Aerial crown-view tile of a tropical tree (Barro Colorado Island, Panama), acquired 20240611:
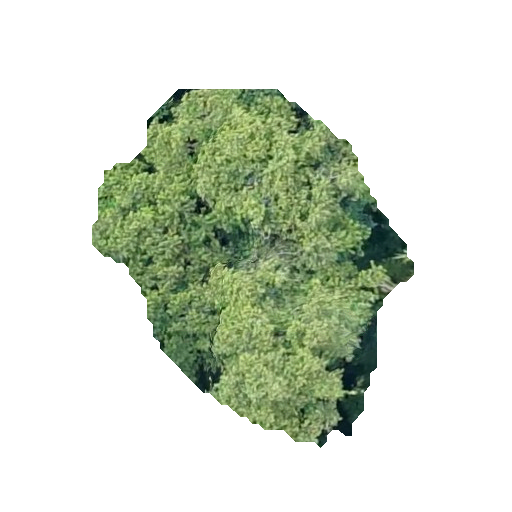
Species: Luehea seemannii
GBIF accepted scientific name: Luehea seemannii
Crown area: 116.425 m²